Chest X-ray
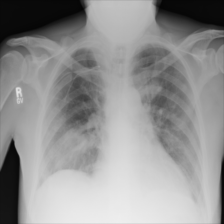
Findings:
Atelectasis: negative
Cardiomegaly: negative
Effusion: negative
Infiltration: negative
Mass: negative
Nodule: negative
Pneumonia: negative
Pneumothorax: negative
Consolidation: negative
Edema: negative
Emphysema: negative
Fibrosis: negative
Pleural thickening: negative
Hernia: negative